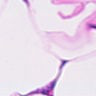
Metastatic tissue present: no